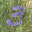
Label: 3